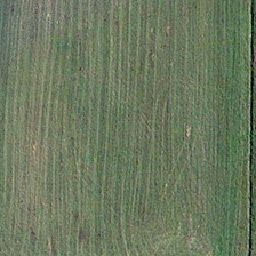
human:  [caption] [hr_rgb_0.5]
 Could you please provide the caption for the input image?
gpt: There is a lot of grass on the grass.

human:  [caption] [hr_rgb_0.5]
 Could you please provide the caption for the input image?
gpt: Grassland has a lot of grass.

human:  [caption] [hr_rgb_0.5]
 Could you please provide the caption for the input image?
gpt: The land is vast pasture.

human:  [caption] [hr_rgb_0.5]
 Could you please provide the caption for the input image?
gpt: The land is a vast expanse of pasture.

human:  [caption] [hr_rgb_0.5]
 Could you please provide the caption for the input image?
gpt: the land is a vast pasture area.